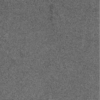
Label: not_dusty